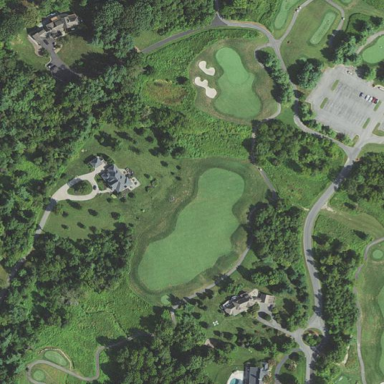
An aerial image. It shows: Scenic golf fairway.